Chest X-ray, PA view. Patient: 60 years old, sex M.
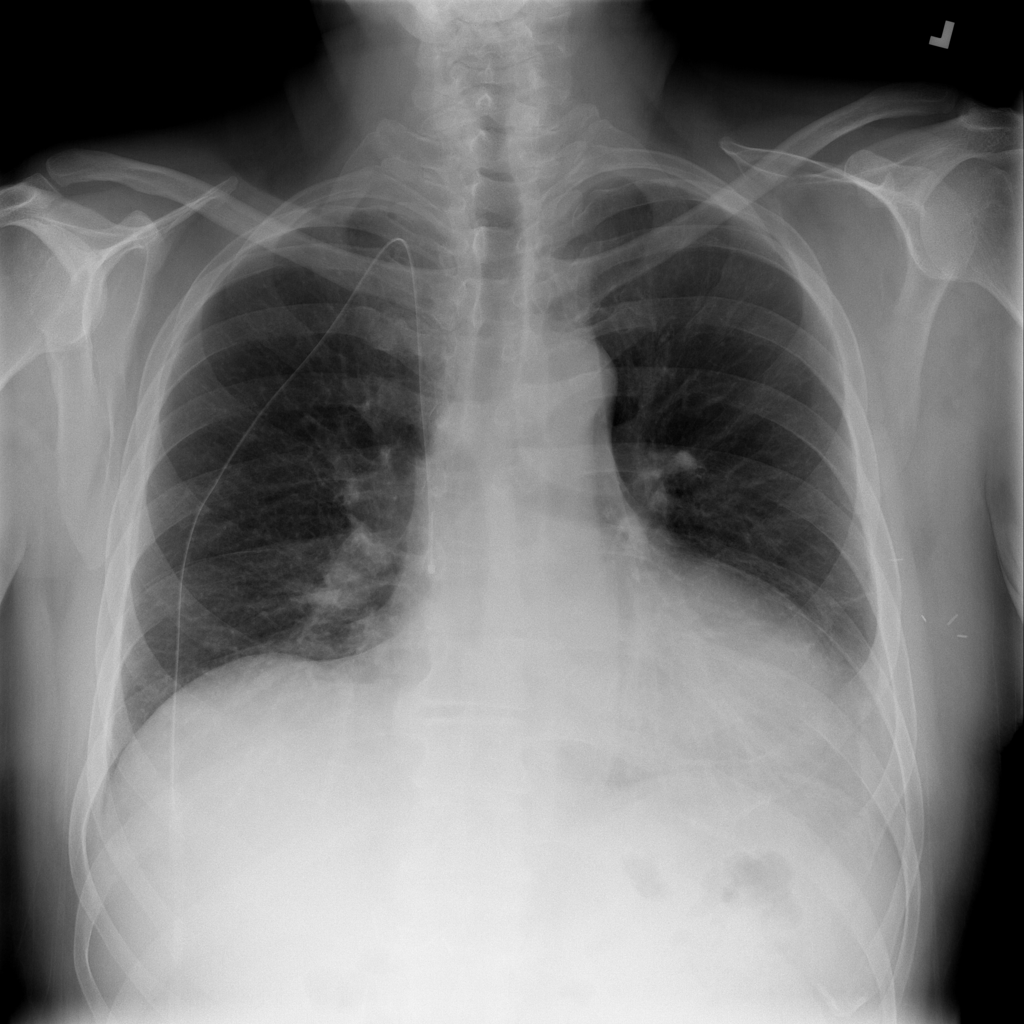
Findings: Atelectasis